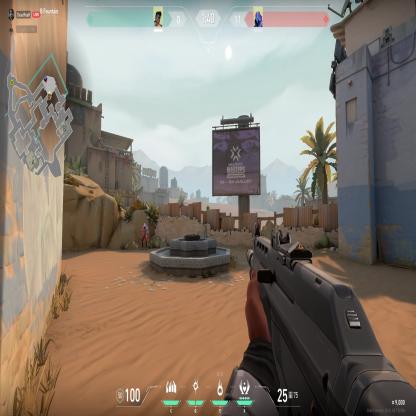
Label: enemy